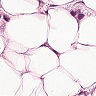
Metastatic tissue present: yes